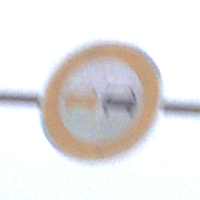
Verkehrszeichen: Ueberholverbot
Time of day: MorningAfternoon
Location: Outdoor (RoadRail)
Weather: Overcast
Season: NotSpecified
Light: Natural